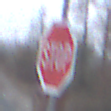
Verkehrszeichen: Stop
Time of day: MorningAfternoon
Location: Outdoor (Suburban)
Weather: Overcast
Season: NotSpecified
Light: Natural